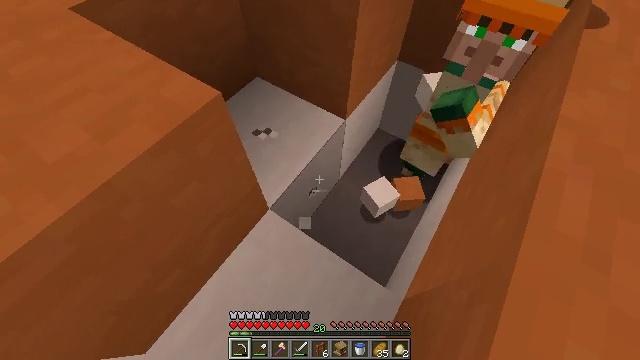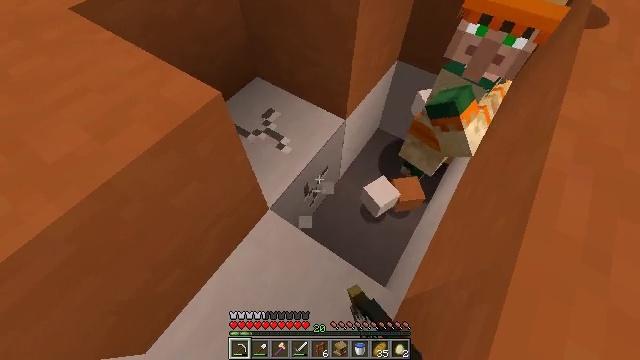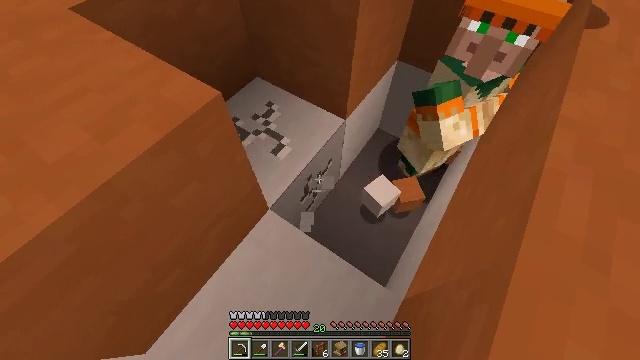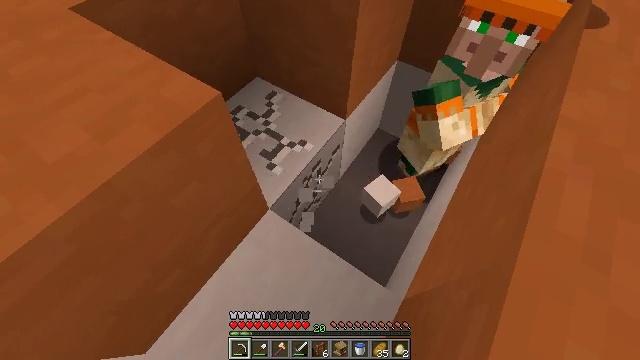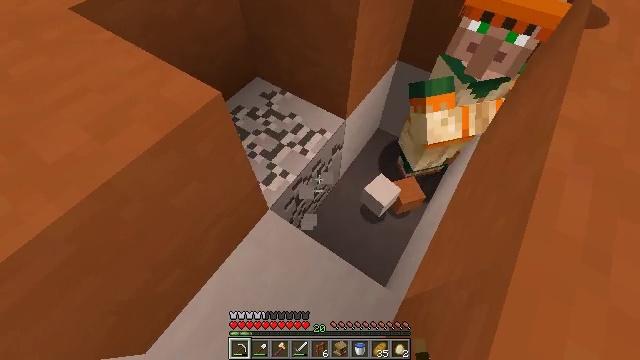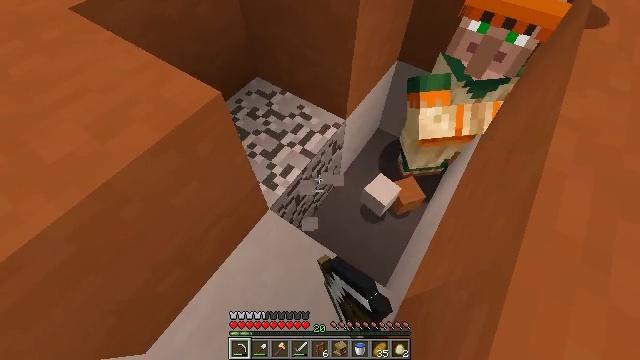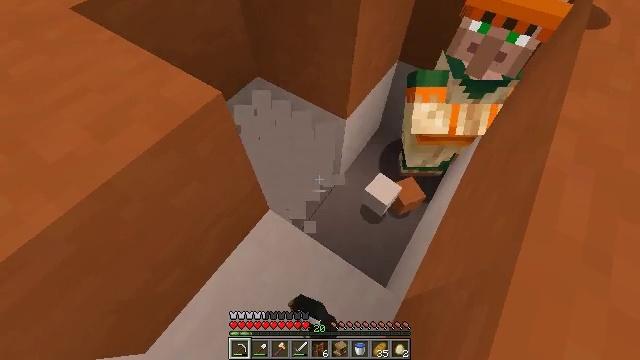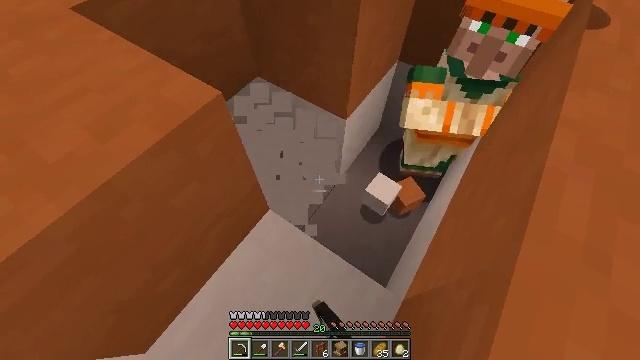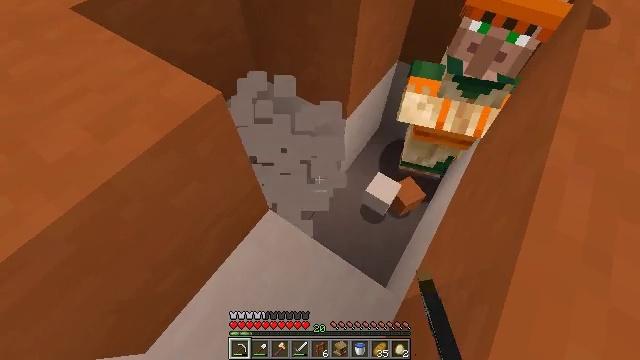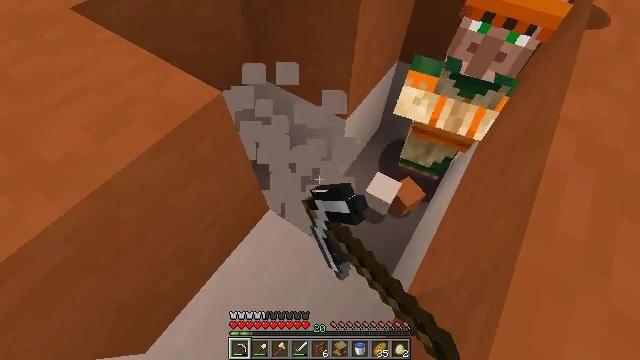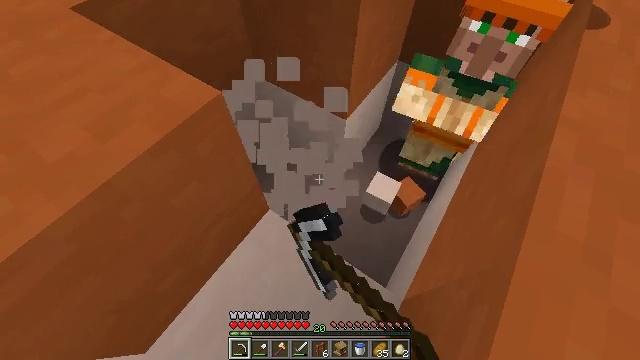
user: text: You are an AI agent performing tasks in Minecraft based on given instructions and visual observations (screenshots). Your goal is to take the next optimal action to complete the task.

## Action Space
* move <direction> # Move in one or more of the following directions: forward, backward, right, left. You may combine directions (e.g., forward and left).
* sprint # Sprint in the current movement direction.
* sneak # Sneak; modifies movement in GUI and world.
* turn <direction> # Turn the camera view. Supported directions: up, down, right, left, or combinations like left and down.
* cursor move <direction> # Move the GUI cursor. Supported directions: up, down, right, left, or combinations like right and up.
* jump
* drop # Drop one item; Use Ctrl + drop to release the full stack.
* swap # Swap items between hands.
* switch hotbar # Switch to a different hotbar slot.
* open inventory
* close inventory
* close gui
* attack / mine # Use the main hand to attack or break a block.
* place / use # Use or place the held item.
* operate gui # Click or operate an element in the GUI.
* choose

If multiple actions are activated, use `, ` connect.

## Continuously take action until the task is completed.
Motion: motion action
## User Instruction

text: Attack the white terracotta to collect it.
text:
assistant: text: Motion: attack / mine
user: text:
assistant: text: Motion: attack / mine
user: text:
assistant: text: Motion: attack / mine
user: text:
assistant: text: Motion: attack / mine
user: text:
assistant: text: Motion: attack / mine
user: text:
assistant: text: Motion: attack / mine
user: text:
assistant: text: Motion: attack / mine
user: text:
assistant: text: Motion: attack / mine
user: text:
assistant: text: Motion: attack / mine
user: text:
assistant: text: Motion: attack / mine
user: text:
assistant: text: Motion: attack / mine